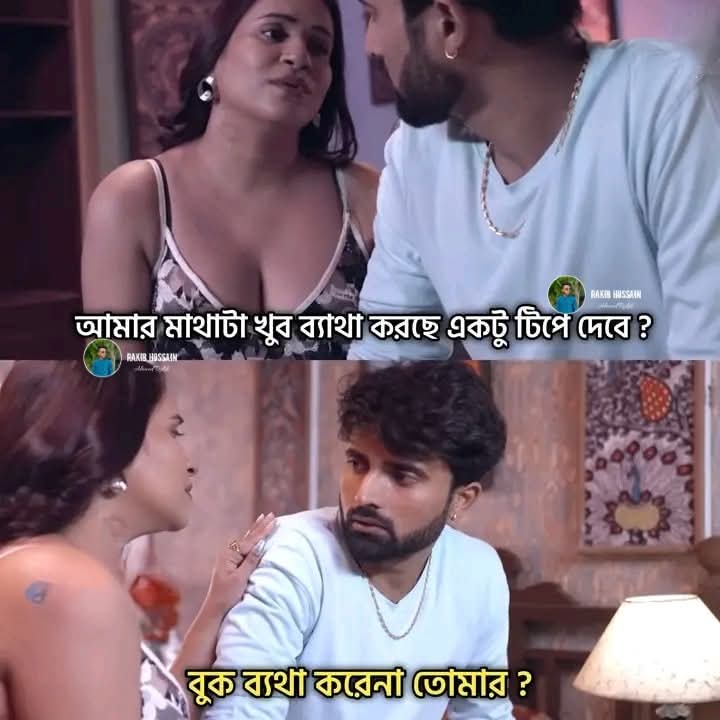
Text: আমার মাথাটা খুব ব্যাথা করছে একটু টিপে দেবে?
বুক ব্যথা করেনা তোমার?
Label: Non Hate